Field crop: maize
Growth stage: 2
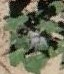
Species: chenopodium